【题型】选择题　【知识点】立体几何　【难度】hard
在一个圆锥中，$D$ 为圆锥的顶点，$O$ 为圆锥底面圆的圆心，$P$ 为线段 $DO$ 的中点，$AE$ 为底面圆的直径，$\triangle ABC$ 是底面圆的内接正三角形，$AB = AD = \sqrt{3}$，则对于下列结论，说法正确的是（\quad）

\textcircled{1}该圆锥的外接球体积为$\dfrac{125\pi}{48}$；\textcircled{2}三棱锥 $P-ABC$ 的内切球表面积为$(2-\sqrt{3})\pi$

A. \textcircled{1}为真命题，\textcircled{2}为真命题 \quad\quad\quad B. \textcircled{1}为假命题，\textcircled{2}为真命题

C. \textcircled{1}为真命题，\textcircled{2}为假命题 \quad\quad\quad D. \textcircled{1}为假命题，\textcircled{2}为假命题
【解答】
【答案】B

【知识点】锥体体积的有关计算、球的表面积的有关计算、球的体积的有关计算

【分析】根据题意分析可得，$OA=1, DO=\sqrt{2}$，设圆锥的外接球半径为 $r$，则 $r^2 = (\sqrt{2}-r)^2 + 1^2$，解出 $r$，即可求得该圆锥的外接球体积，即可判断\textcircled{1}；即可已知，可得三棱锥 $P-ABC$ 是顶角为直角的正三棱锥，求出三棱锥 $P-ABC$ 的各个面的面积及体积，再利用等体积法求出内切球的半径，即可求得三棱锥 $P-ABC$ 的内切球表面积，进而判断\textcircled{2}.

【详解】

因为 $D$ 为圆锥的顶点，$O$ 为圆锥底面圆的圆心，

$\triangle ABC$ 是底面圆的内接正三角形，$AB = AD = \sqrt{3}$，

则 $OA = \dfrac{\sqrt{3}}{2 \sin \dfrac{\pi}{3}} = 1, DO = \sqrt{DA^2 - OA^2} = \sqrt{2}$ ，

设圆锥的外接球半径为 $r$，

则 $r^2 = (\sqrt{2}-r)^2 + 1^2$ ，解得 $r = \dfrac{3\sqrt{2}}{4}$ ，

所以圆锥的外接球体积为 $V = \dfrac{4}{3}\pi r^3 = \dfrac{4\pi}{3} \times \left( \dfrac{3\sqrt{2}}{4} \right)^3 = \dfrac{9\sqrt{2}}{8}\pi$ ，

故\textcircled{1}为假命题；

因为 $P$ 为线段 $DO$ 的中点，

则 $OP = \dfrac{\sqrt{2}}{2}, PA = PB = PC = \sqrt{OP^2 + OA^2} = \dfrac{\sqrt{6}}{2}$ ，

故 $PA^2 + PB^2 = AB^2$ ，则 $PA \perp PB$ ，

同理 $PA \perp PC, PB \perp PC$ ，且三棱锥 $P-ABC$ 是正三棱锥，

又 $S_{\triangle ABC} = \dfrac{1}{2} \times \sqrt{3} \times \sqrt{3} \sin 60^\circ = \dfrac{3\sqrt{3}}{4}$ ，

$S_{\triangle PAB} = S_{\triangle PAC} = S_{\triangle PBC} = \dfrac{1}{2} \times \dfrac{\sqrt{6}}{2} \times \dfrac{\sqrt{6}}{2} = \dfrac{3}{4}$ ，

$V_{P-ABC} = \dfrac{1}{3} S_{\triangle ABC} \cdot PO = \dfrac{1}{3} \times \dfrac{3\sqrt{3}}{4} \times \dfrac{\sqrt{2}}{2} = \dfrac{\sqrt{6}}{8}$ ，

设三棱锥 $P-ABC$ 的内切球的半径为 $R$，

则 $V_{P-ABC} = \dfrac{1}{3} (S_{\triangle ABC} + S_{\triangle PAB} + S_{\triangle PAC} + S_{\triangle PBC}) R$ ，

即 $\dfrac{\sqrt{6}}{8} = \dfrac{1}{3} \left( \dfrac{3\sqrt{3}}{4} + 3 \times \dfrac{3}{4} \right) R$ ，解得 $R = \dfrac{\sqrt{6}}{2(3+\sqrt{3})}$ ，即 $R = \dfrac{\sqrt{6}-\sqrt{2}}{4}$ ，

所以三棱锥 $P-ABC$ 的内切球的表面积 $S = 4\pi R^2 = 4\pi \times \left( \dfrac{\sqrt{6}-\sqrt{2}}{4} \right)^2 = (2-\sqrt{3})\pi$ ，故\textcircled{2}为真命题.

故选：B.
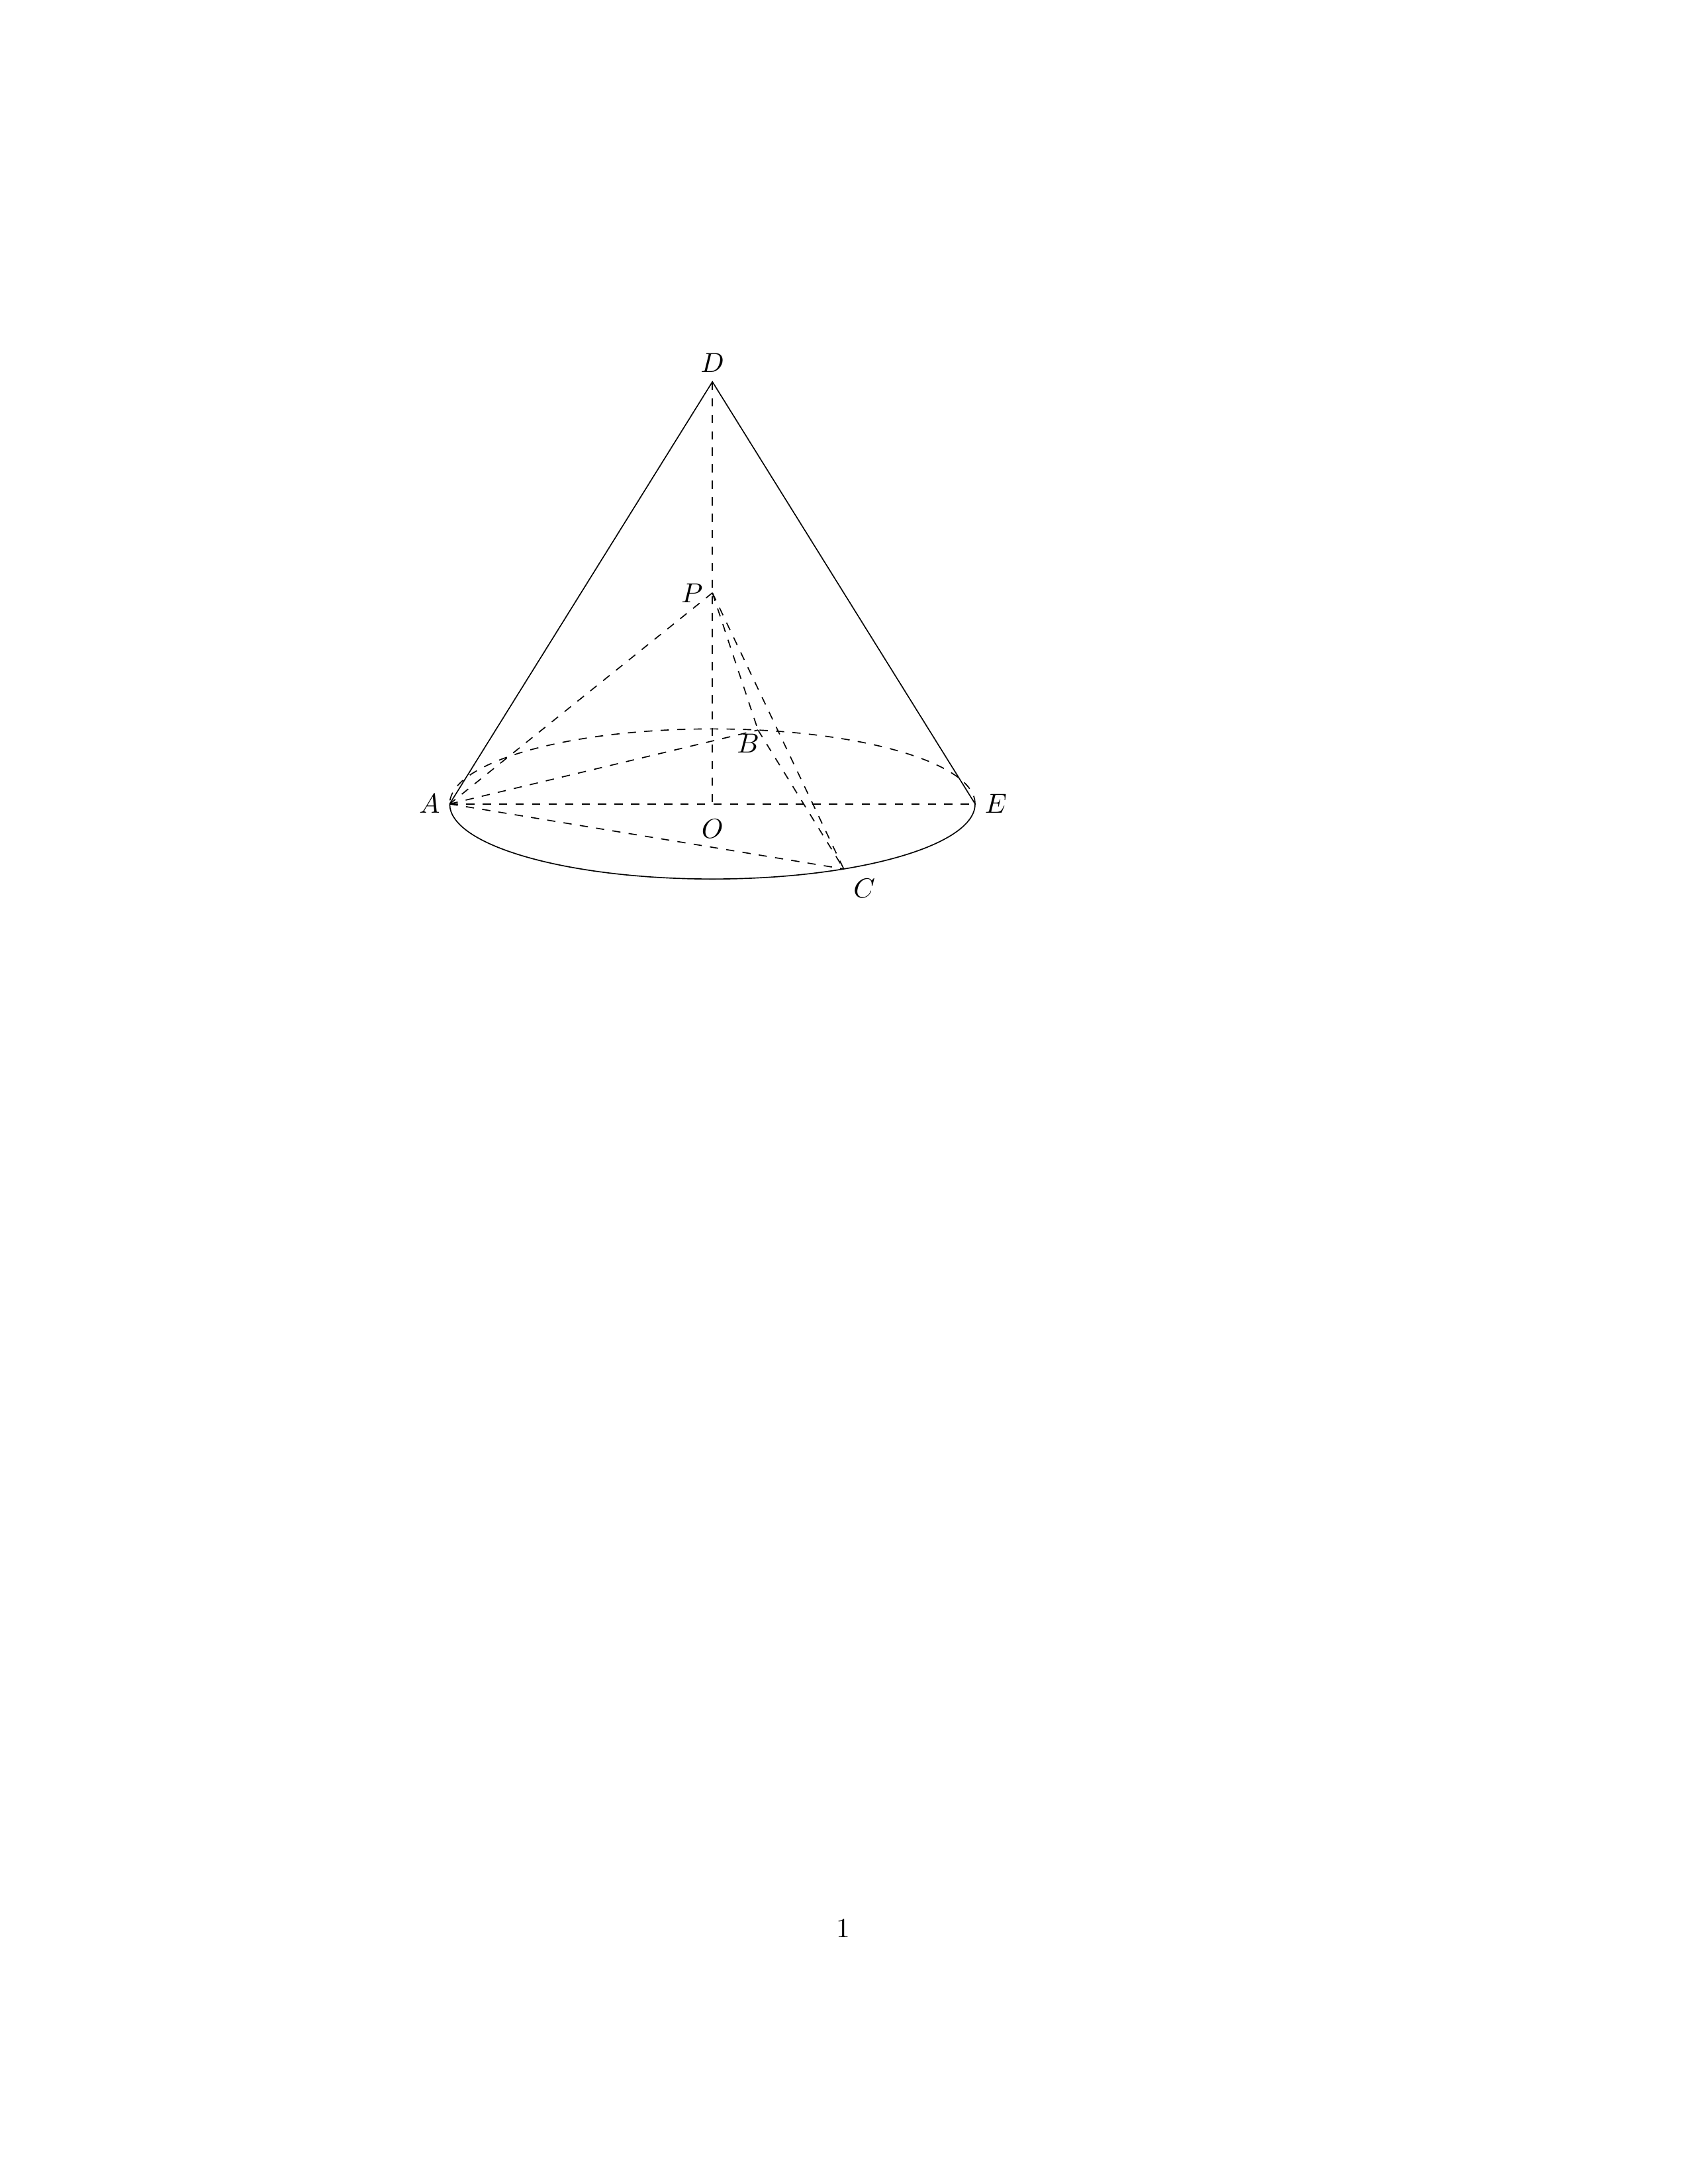